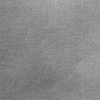
Atmospheric dust classification: dusty